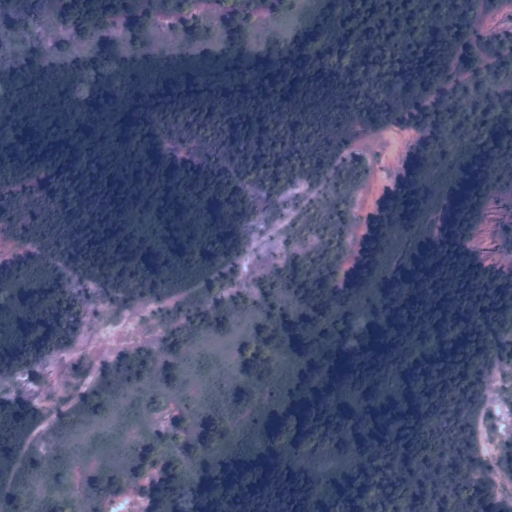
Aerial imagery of ridge(s) in Hawaii named Kaunalewa Ridge containing only unknown